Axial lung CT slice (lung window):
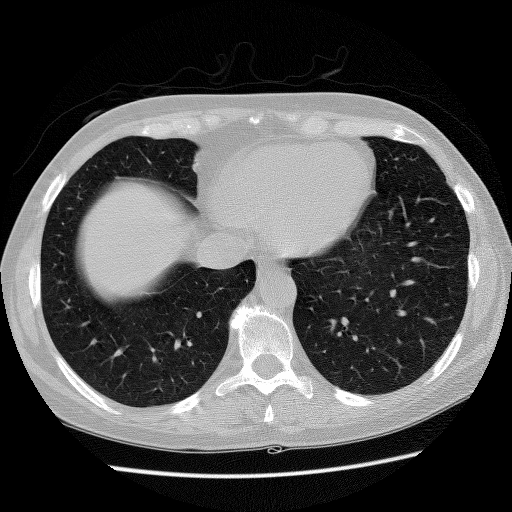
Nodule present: no